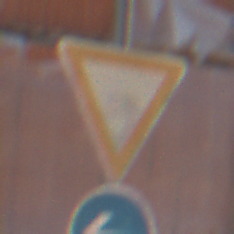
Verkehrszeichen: VorfahrtGewaehren
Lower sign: VorgeschriebeneFahrtrichtungHierLinks
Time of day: MorningAfternoon
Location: Outdoor (Nature)
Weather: Clear
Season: Summer
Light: Natural